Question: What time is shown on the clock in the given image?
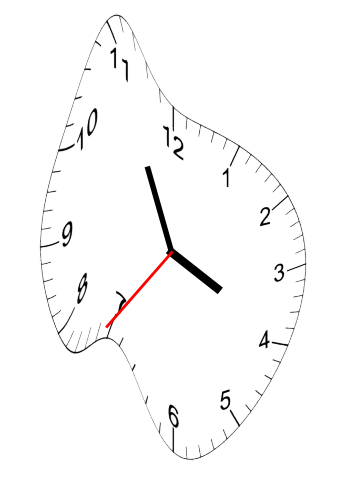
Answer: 03:55:36